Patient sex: F
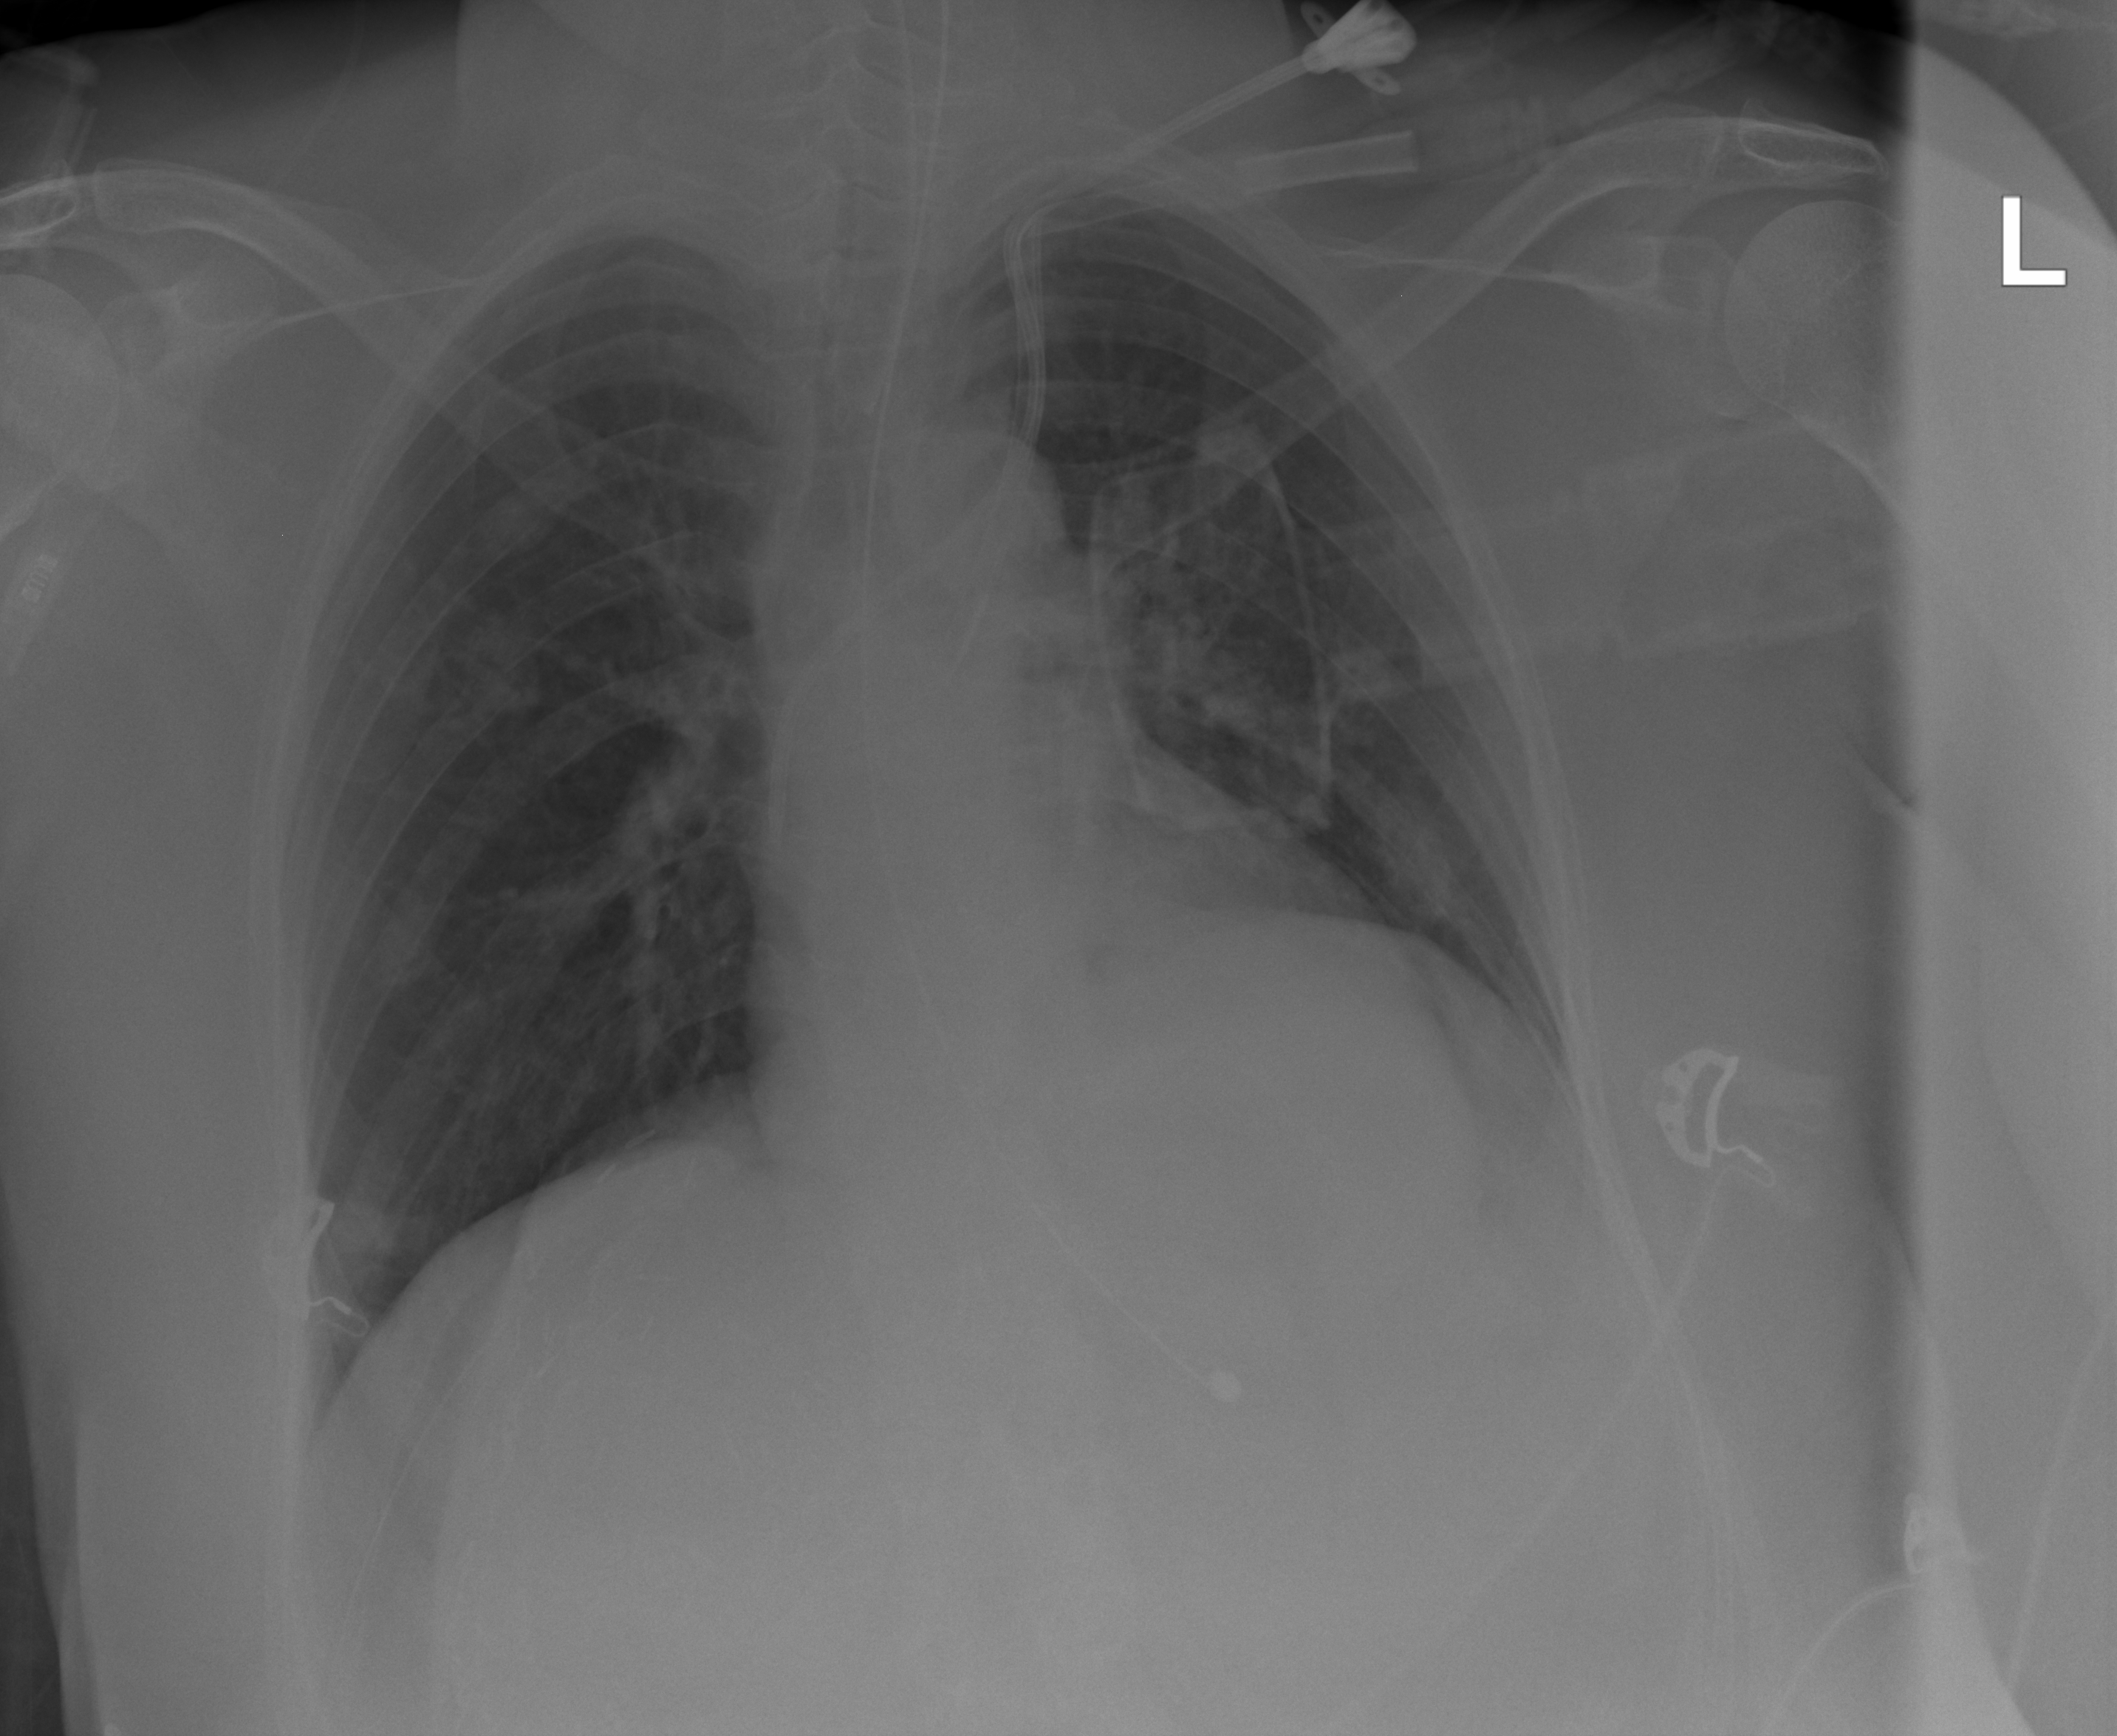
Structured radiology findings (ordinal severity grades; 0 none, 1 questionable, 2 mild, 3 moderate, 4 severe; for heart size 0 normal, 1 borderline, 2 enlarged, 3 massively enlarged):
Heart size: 0
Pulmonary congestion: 0
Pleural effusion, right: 0
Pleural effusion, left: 0
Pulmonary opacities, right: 0
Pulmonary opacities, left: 0
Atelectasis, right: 0
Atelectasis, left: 2